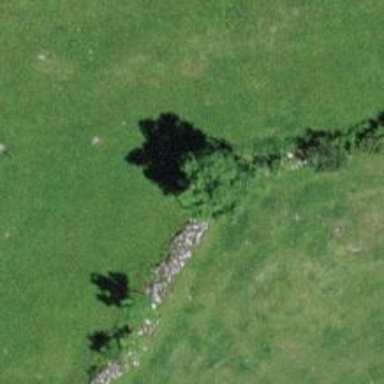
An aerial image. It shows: Wall made of dry stone.